Question: Ive got the following code:
'''
import subprocess
from ctypes import *
#-Part where I get the PID and declare all variables-#
OpenProcess = windll.kernel32.OpenProcess
ReadProcessMemory = windll.kernel32.ReadProcessMemory
processHandle = OpenProcess(PROCESS_ALL_ACCESS, False, PID)
ReadProcessMemory(processHandle, address, buffer, bufferSize, byref(bytesRead))
'''
All this is working flawless, but since some processes uses a so called 'BaseAddress' or 'StartAddress'. And in my case the size of this BaseAddress is random from time to time.
As suggested <URL> I tried using the following code:
'''
BaseAddress = win32api.GetModuleHandle(None)
'''
All it does is giving the same hex value over and over again, even though I for sure know that my BaseAddress have changed.
Screenshot from the linked thread showing what Im looking for (where the left part is the baseaddress):

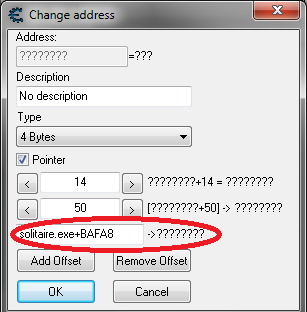
Answer: I did manage to find a solution for python 3.5 32-bit and 64 bit.
For 32 bit I used psutil and pymem (as already suggested on this question).:
'''
import psutil
import pymem
my_pid = None
pids = psutil.pids()
for pid in pids:
ps = psutil.Process(pid)
# find process by .exe name, but note that there might be more instances of solitaire.exe
if "solitaire.exe" in ps.name():
my_pid = ps.pid
print( "%s running with pid: %d" % (ps.name(), ps.pid) )
base_address = pymem.process.base_address(pid)
'''
For 64 bit pymem was not working. I found suggestions using win32api.GetModuleHandle(fileName) but it required win32api.LoadLibrary(fileName) which was not using an already running process.
Therefore I found this suboptimal solution, since this returns a whole list of possibilities:
'''
import win32process
import win32api
# first get pid, see the 32-bit solution
PROCESS_ALL_ACCESS = 0x1F0FFF
processHandle = win32api.OpenProcess(PROCESS_ALL_ACCESS, False, my_pid)
modules = win32process.EnumProcessModules(processHandle)
processHandle.close()
base_addr = modules[0] # for me it worked to select the first item in list...
'''